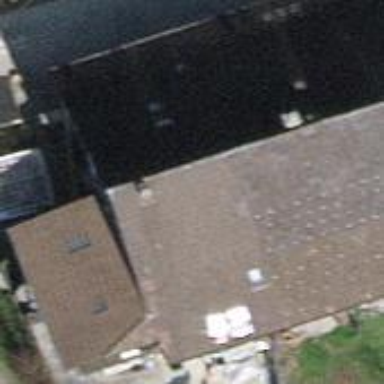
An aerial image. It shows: Building with tile roof.